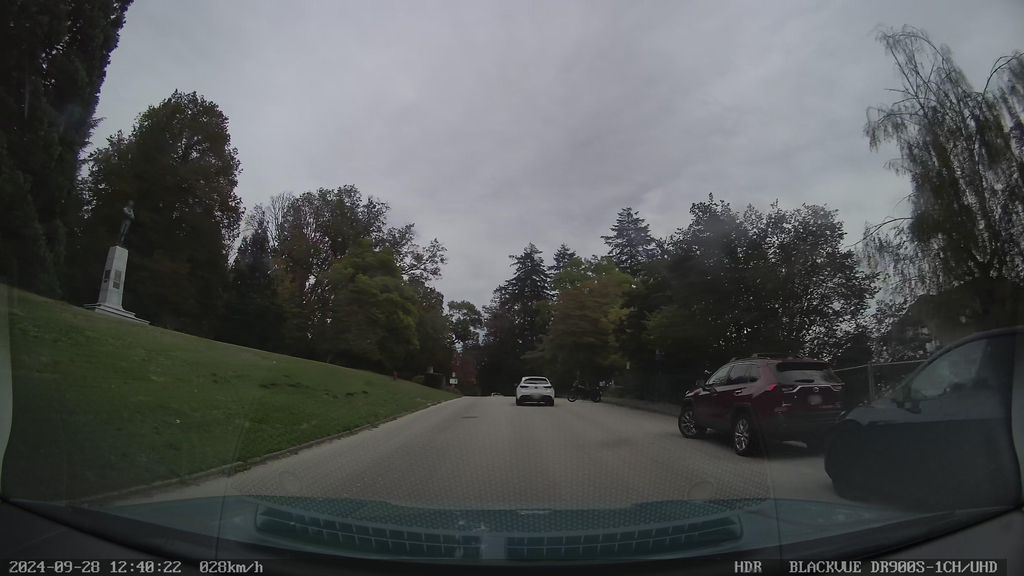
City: vancouver